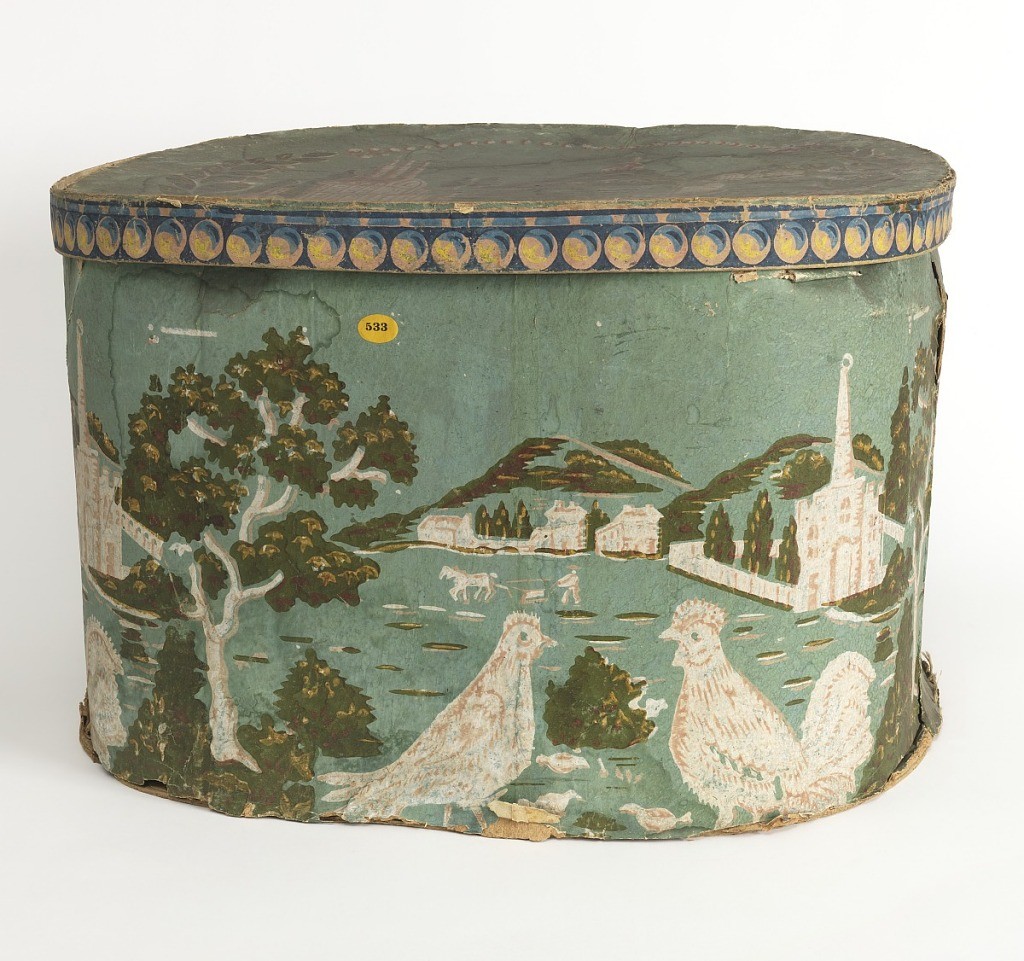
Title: Bandbox
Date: ca. 1830
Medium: Block printed on handmade paper, pasteboard support
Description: Farm scene with poultry. Chicken and rooster in foreground. Man with horse-drawn plow in distance. A large church with enclosed garden is to the left, while three additional buildings are in the further distance behind plow. Printed in pink, olive and white on green field. On top, castle on mountain rising from lake.